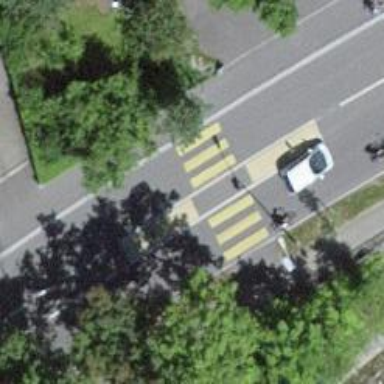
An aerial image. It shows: Uncontrolled crossing with zebra marking and island in the middle.